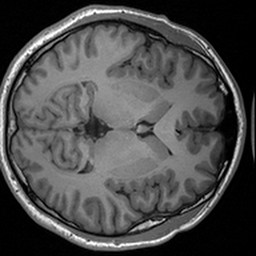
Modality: T1w
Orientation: axial
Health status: healthy
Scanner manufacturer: siemens
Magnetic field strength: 3 T
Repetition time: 1.9 s
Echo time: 0.00227 s